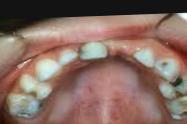
Condition: Caries